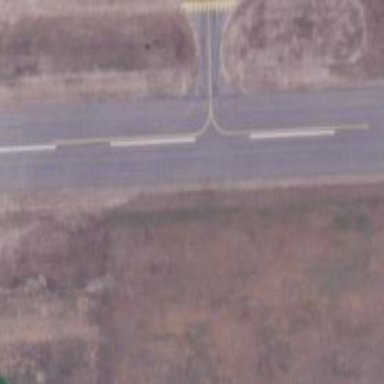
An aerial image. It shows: Runway surface made of asphalt at airport.